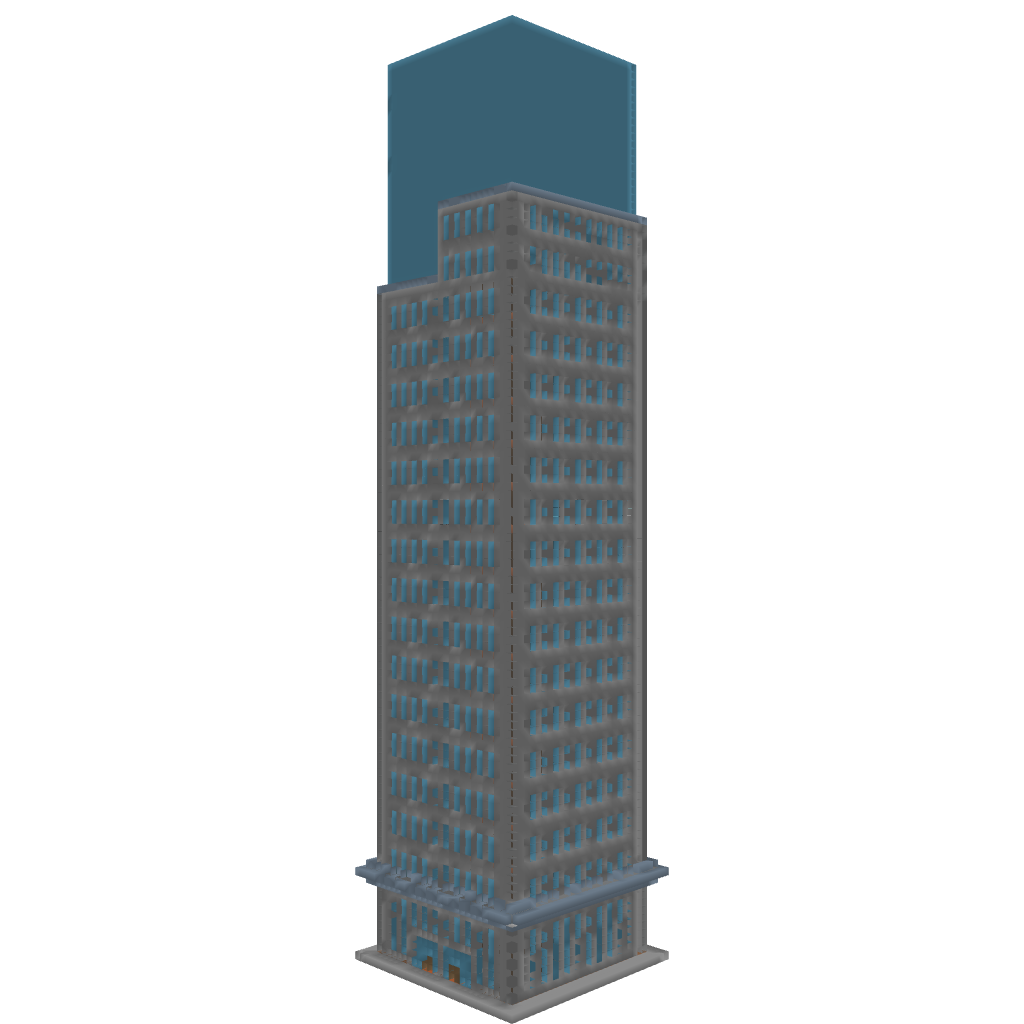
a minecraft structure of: Modern Tower